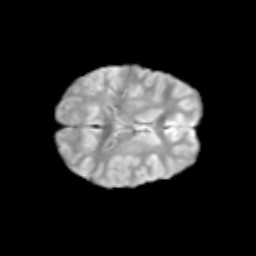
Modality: T2w
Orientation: axial
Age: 13
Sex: female
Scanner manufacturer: siemens
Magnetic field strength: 3 T
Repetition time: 3.8 s
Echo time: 0.07 s